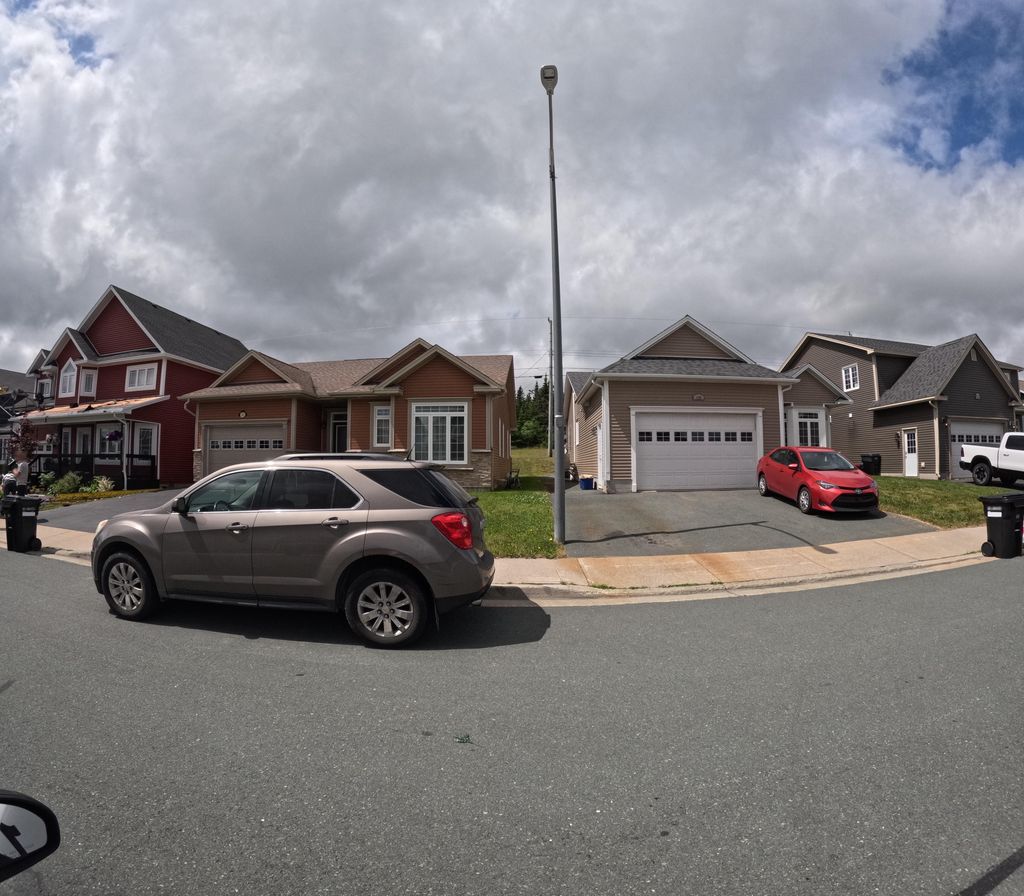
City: st_johns